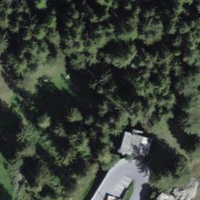
EUNIS habitat code: 44
Species observed at this site:
Sitta europaea
Nucifraga caryocatactes
Buteo buteo
Corvus corax
Sciurus vulgaris
Periparus ater